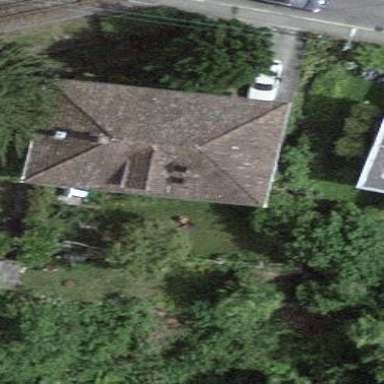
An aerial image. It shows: Hipped-roof house with black roof tiles.